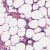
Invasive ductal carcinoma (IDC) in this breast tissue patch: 0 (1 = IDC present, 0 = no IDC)